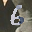
Label: 6